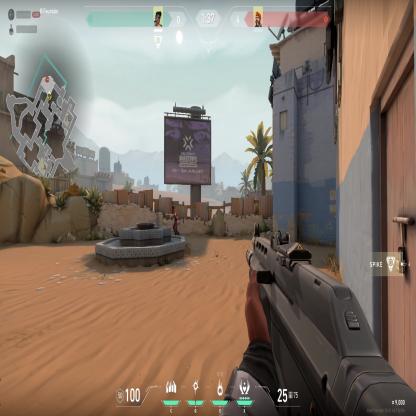
Label: enemy